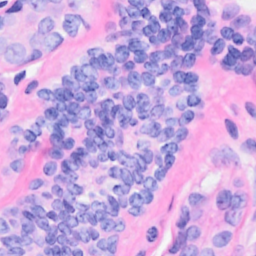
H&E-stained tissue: Breast